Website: ulta-beauty
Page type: payment
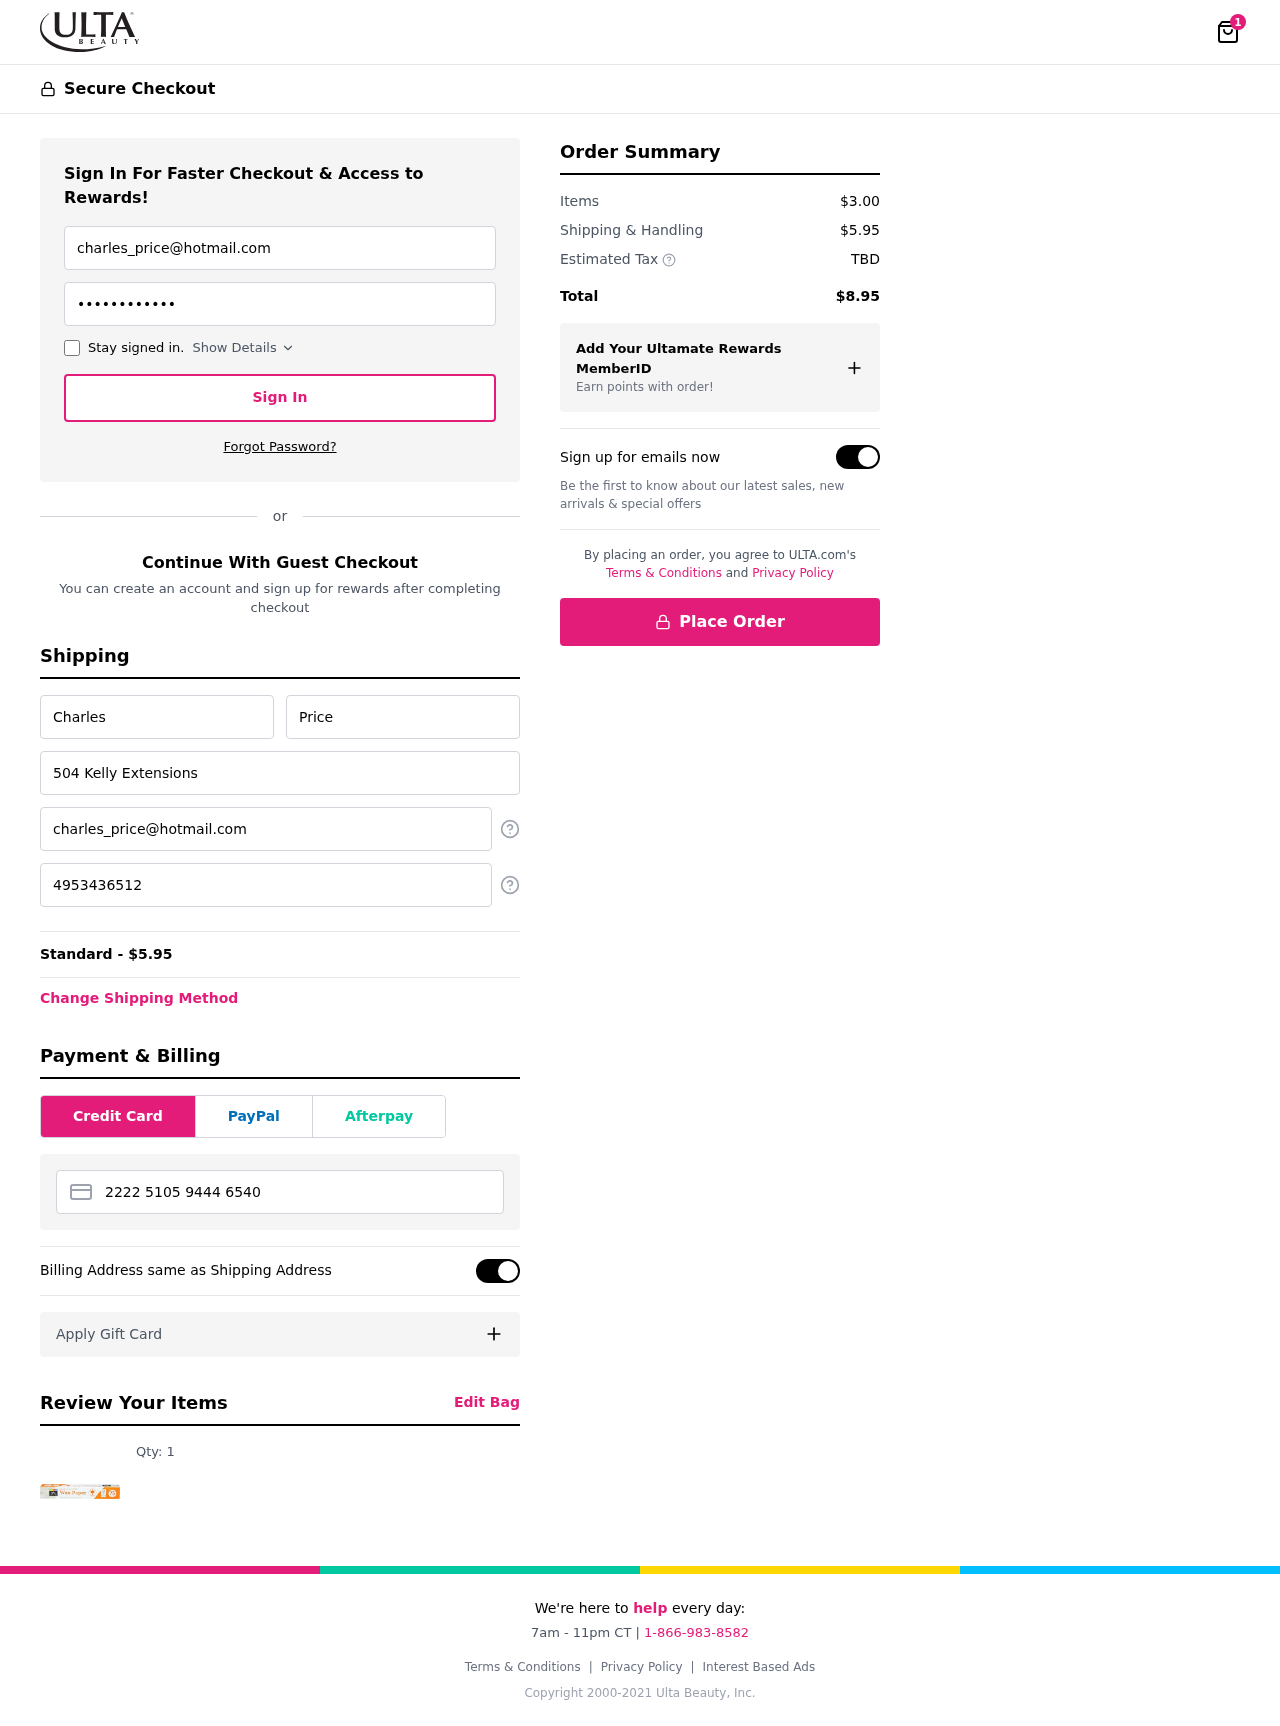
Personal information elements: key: PII_CARD_NUMBER
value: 2222 5105 9444 6540
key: PII_EMAIL
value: charles_price@hotmail.com
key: PII_FIRSTNAME
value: Charles
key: PII_LASTNAME
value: Price
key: PII_PHONE
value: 4953436512
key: PII_STREET
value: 504 Kelly Extensions
Product elements: key: PRODUCT1_QUANTITY
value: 1
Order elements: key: ORDER_NUM_ITEMS
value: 1
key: ORDER_SHIPPING_COST
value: $5.95
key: ORDER_SHIPPING_COST
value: Standard - $5.95
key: ORDER_SUBTOTAL
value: $3.00
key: ORDER_TAX
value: TBD
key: ORDER_TOTAL
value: $8.95